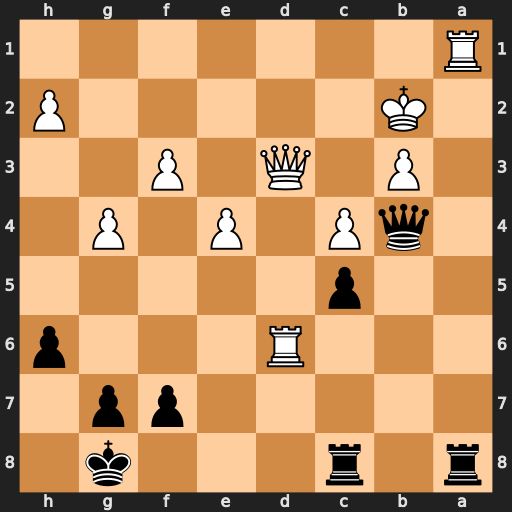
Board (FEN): r1r3k1/5pp1/3R3p/2p5/1qP1P1P1/1P1Q1P2/1K5P/R7
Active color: b
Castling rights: -
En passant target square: -
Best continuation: Rxa1 Kxa1 Ra8+ Kb2 Qa3+ Kc2 Qa2+